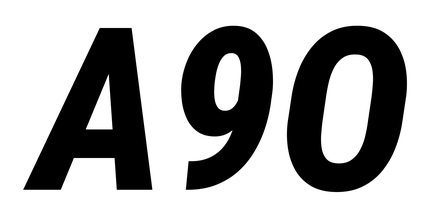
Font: Roboto-Italic_Condensed_ExtraBold_Italic